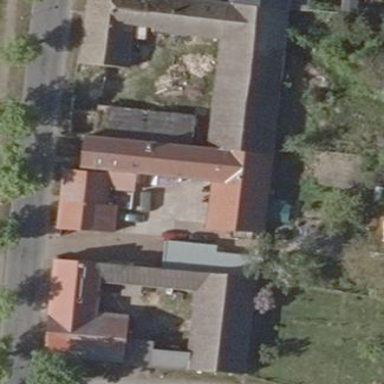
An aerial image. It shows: Farm auxiliary building with gabled roof.